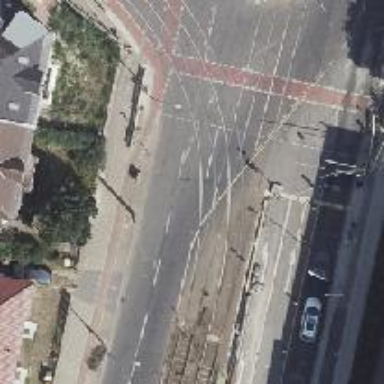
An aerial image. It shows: Railway crossing.